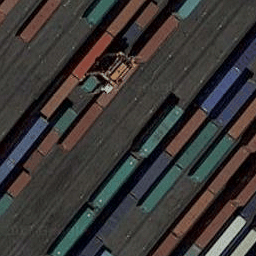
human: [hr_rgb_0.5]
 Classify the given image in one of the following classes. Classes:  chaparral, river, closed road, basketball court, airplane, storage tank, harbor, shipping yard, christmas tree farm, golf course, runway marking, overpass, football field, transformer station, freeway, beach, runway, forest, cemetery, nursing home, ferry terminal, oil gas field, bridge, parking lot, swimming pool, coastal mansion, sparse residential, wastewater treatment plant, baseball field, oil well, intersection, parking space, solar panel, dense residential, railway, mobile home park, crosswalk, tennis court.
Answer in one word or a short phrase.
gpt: shipping yard